Question: Count the number of objects in the diagram.
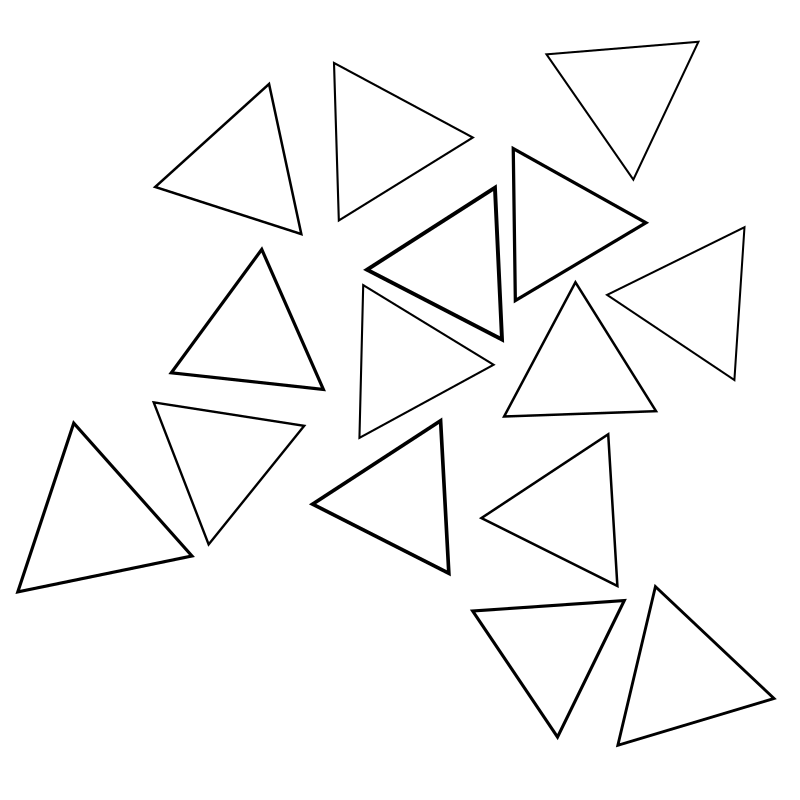
Answer: 15